Question: I'm hoping the title wasn't too confusing, wasn't entirely sure how to describe it. Anyway!
I have a treeview with hierarchicalDataTemplates, as shown here;
'''
<TreeView.Resources>
<HierarchicalDataTemplate DataType="{x:Type WPFFM:AssetCategoryViewModel}" ItemsSource="{Binding Path= Children}" >
<StackPanel Orientation="Horizontal" AllowDrop="True" Drop="StackPanel_Drop" DragEnter="StackPanel_DragEnter">
<TextBlock Text= "{Binding Description}" ContextMenu="{StaticResource assetOverviewContextMenu}"/>
</StackPanel>
</HierarchicalDataTemplate>
<HierarchicalDataTemplate DataType="{x:Type WPFFM:AssetViewModel}" ItemsSource="{Binding Children}" >
<StackPanel Orientation="Horizontal">
<TextBlock Text="{Binding Name}" HorizontalAlignment="Stretch" ContextMenu="{StaticResource assetContextMenu}"
PreviewMouseLeftButtonDown="Asset_PreviewMouseLeftButtonDown" PreviewMouseMove="Asset_PreviewMouseMove" />
</StackPanel>
</HierarchicalDataTemplate>
</TreeView.Resources>
'''
I've set AllowDrop to true on the category headers, and i've set some handling up for dragging assets between the two. Here's my code for Dragging;
'''
private void Asset_PreviewMouseLeftButtonDown(object sender, MouseButtonEventArgs e)
{
startPoint = e.GetPosition(null);
}
private void Asset_PreviewMouseMove(object sender, MouseEventArgs e)
{
// Get the current mouse position
Point mousePos = e.GetPosition(null);
Vector diff = startPoint - mousePos;
if (e.LeftButton == MouseButtonState.Pressed &&
Math.Abs(diff.X) > SystemParameters.MinimumHorizontalDragDistance ||
Math.Abs(diff.Y) > SystemParameters.MinimumVerticalDragDistance)
{
TextBlock parentMenu = sender as TextBlock;
AssetViewModel assetViewModelToSend = ((AssetViewModel)parentMenu.DataContext);
// Initialize the drag & drop operation
DataObject dragData = new DataObject("myFormat", assetViewModelToSend);
DragDrop.DoDragDrop(parentMenu, dragData, DragDropEffects.Move);
}
}
'''
And dropping;
'''
private void StackPanel_Drop(object sender, DragEventArgs e)
{
//TextBlock parentMenu = e as TextBlock;
//AssetCategoryViewModel assetCat = ((AssetCategoryViewModel)parentMenu.DataContext);
//MessageBox.Show(parentMenu.Text);
if (e.Data.GetDataPresent("myFormat"))
{
AssetViewModel modelBeingSent = e.Data.GetData("myFormat") as AssetViewModel;
MessageBox.Show(modelBeingSent.Description);
}
}
private void StackPanel_DragEnter(object sender, DragEventArgs e)
{
if (!e.Data.GetDataPresent("myFormat") ||
sender == e.Source)
{
e.Effects = DragDropEffects.None;
}
}
'''
This works fine and i can get my viewmodel from the dragEventArgs and drag them across, however i need to find the new category viewmodel that i'm dragging it into, but how do you get the drop targets data? Is it perhaps something in the sender or args?
edit: For clarity here's a picture of my view. The drag source would be the child ( The laptop), and the drop target would be the category (hardware etc).

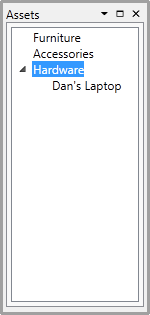
Answer: In the StackPanel_Drop method, the e.OriginalSource object should be the drop target. You should be able to get the information you need from that.